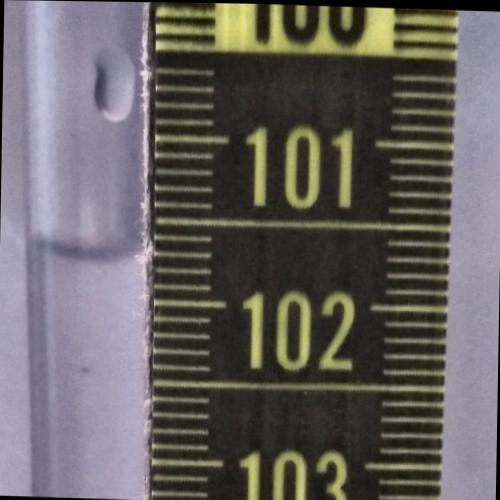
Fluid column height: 101.7 cm